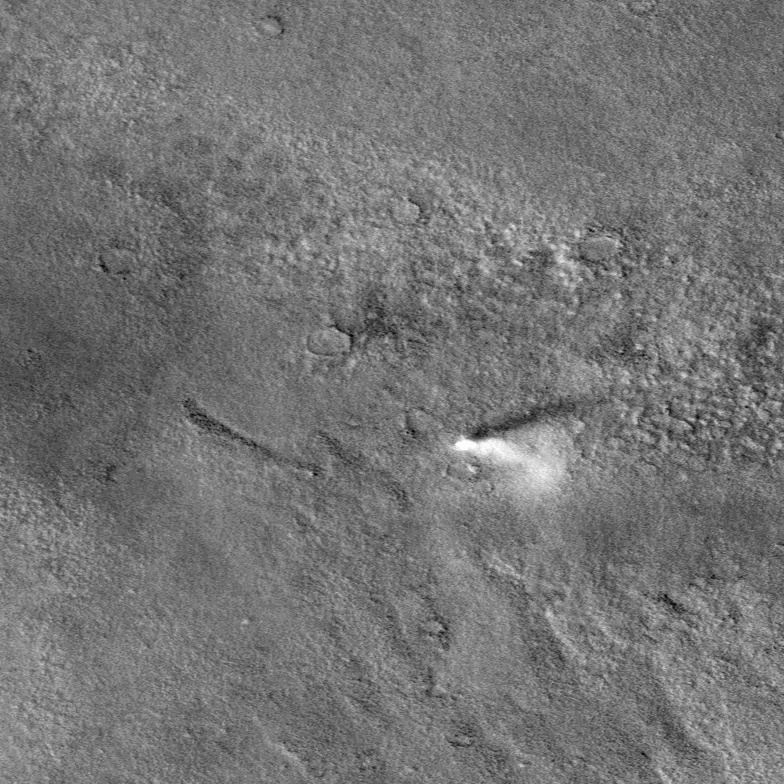
Label: dustdevil